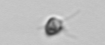
Label: Pyramimonas